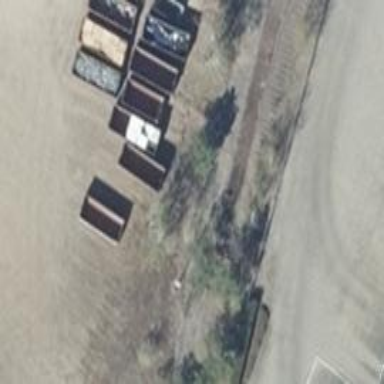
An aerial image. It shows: Abandoned railway yard is depicted.